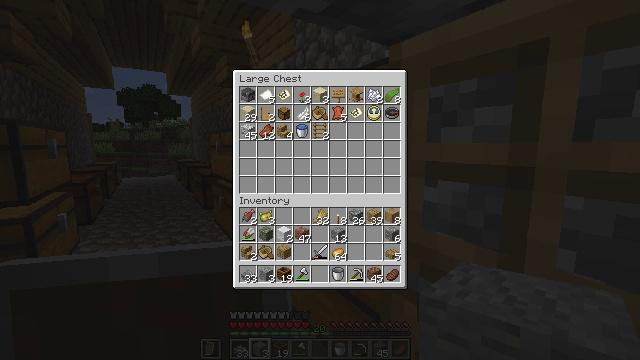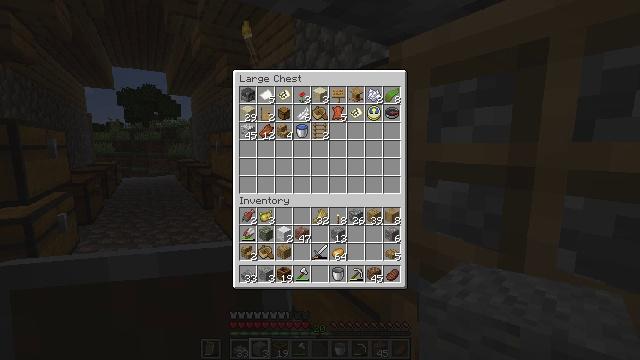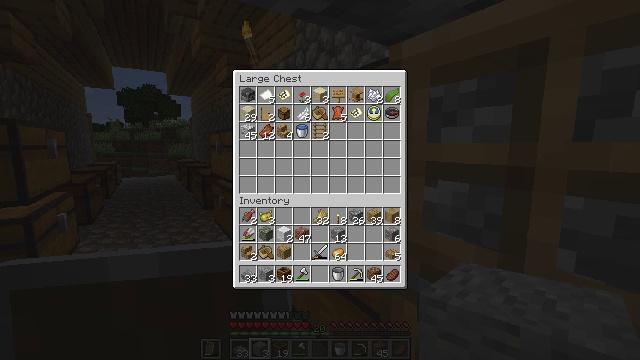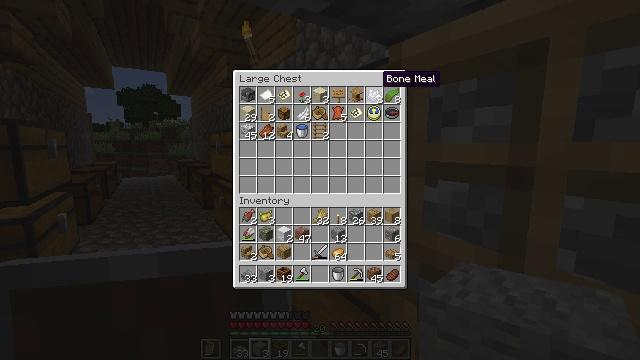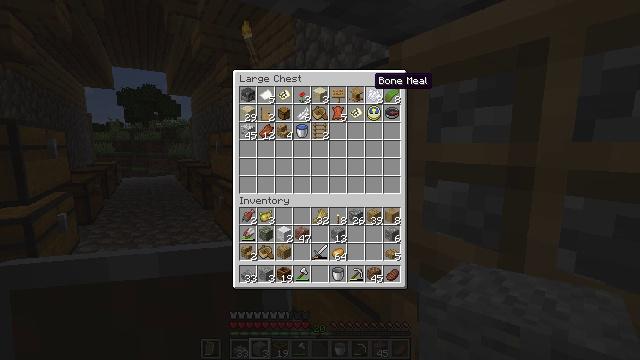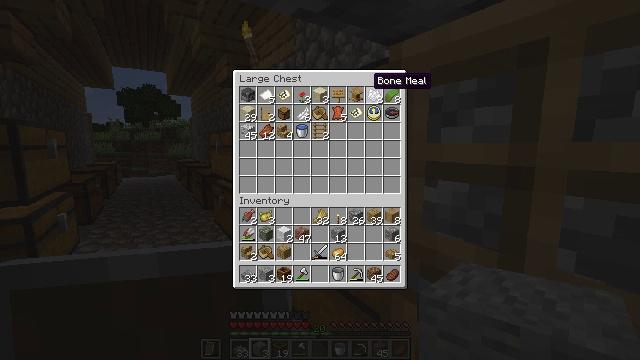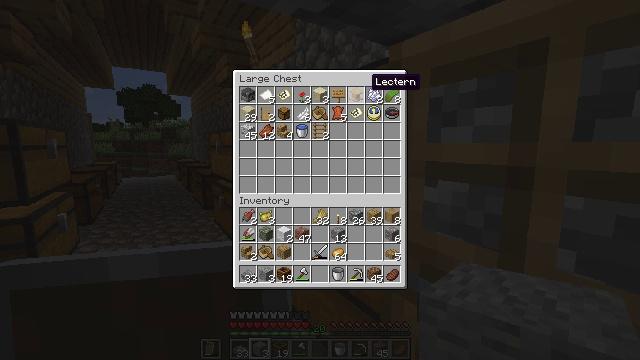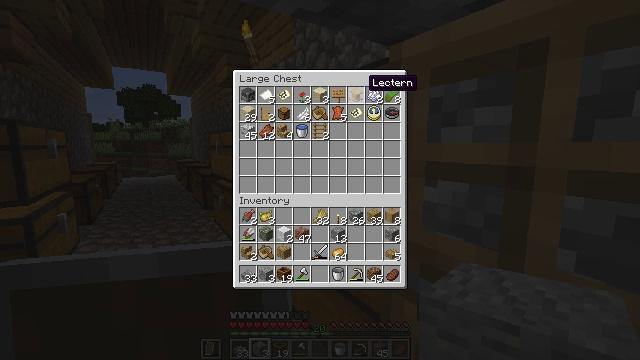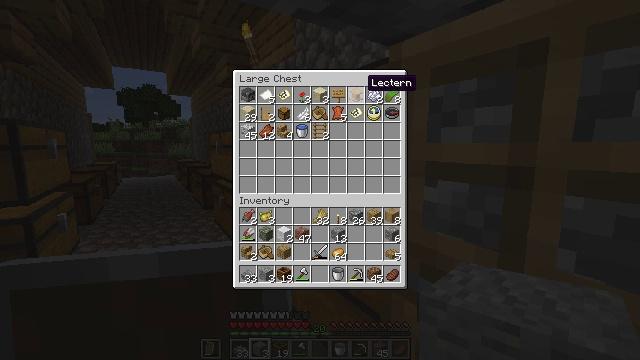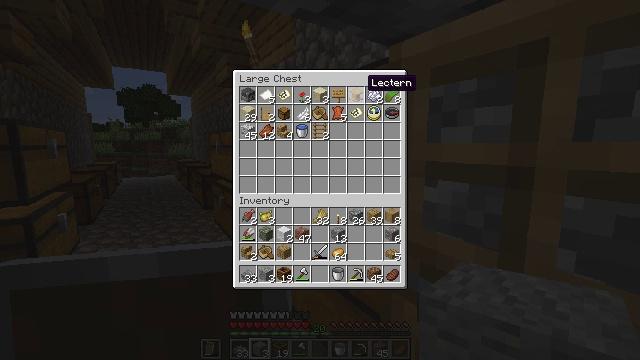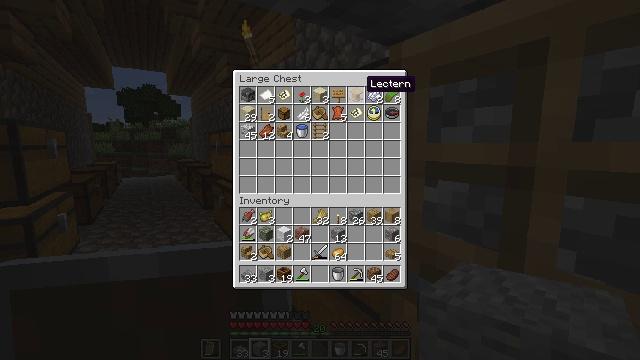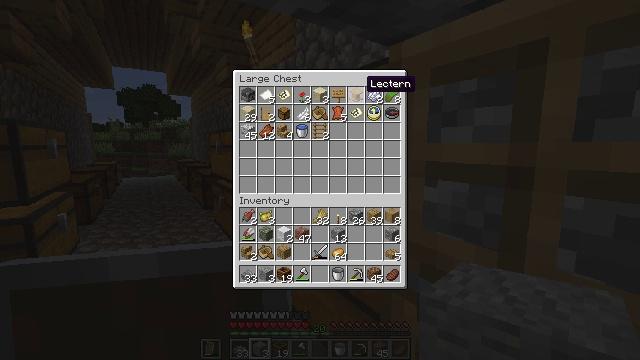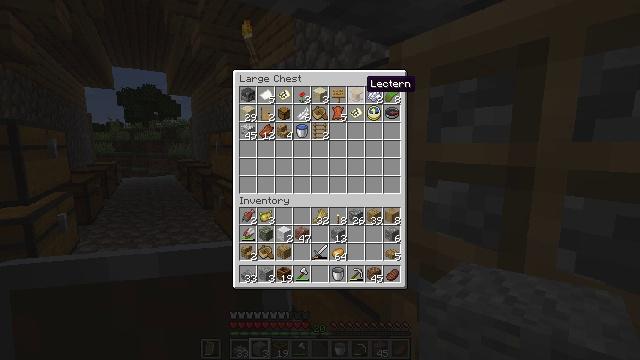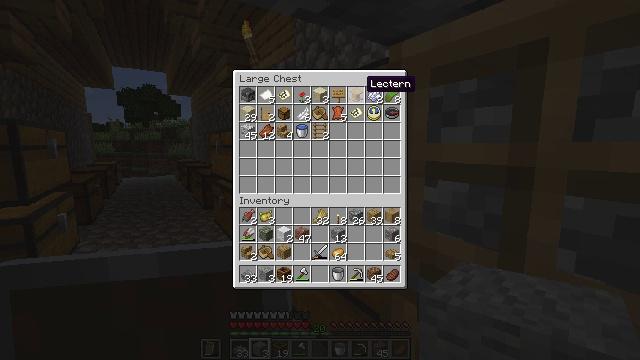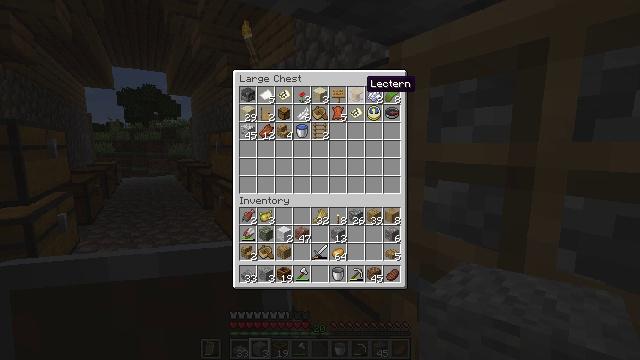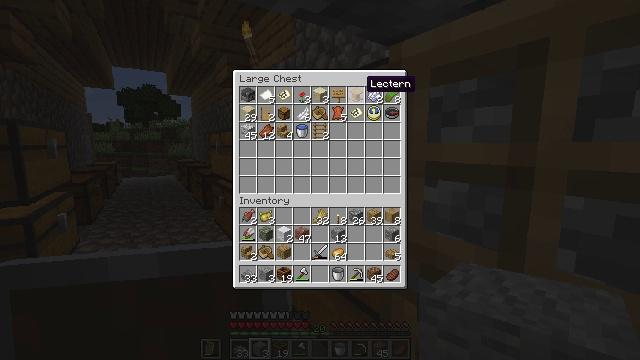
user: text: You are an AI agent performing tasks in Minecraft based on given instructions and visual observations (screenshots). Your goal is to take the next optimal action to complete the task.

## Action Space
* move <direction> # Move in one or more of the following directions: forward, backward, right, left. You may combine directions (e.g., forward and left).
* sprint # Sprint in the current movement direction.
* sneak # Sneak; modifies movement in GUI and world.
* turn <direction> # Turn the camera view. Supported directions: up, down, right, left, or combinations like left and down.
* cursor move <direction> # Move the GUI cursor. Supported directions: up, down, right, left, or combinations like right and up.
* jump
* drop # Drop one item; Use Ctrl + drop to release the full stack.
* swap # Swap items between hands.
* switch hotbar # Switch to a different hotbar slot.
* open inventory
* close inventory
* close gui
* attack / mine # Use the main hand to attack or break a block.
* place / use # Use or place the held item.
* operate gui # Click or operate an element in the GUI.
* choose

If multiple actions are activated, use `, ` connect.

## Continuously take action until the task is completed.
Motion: motion action
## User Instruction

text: Use the crafting table to craft sugar.
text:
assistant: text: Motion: no_op
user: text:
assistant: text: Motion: turn left
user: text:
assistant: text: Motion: turn left
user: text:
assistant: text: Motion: turn left
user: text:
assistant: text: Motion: no_op
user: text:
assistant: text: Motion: sneak
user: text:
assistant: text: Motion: sneak
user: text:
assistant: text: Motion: sneak
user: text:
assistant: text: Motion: sneak
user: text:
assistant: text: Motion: sneak
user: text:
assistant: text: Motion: sneak
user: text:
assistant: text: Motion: sneak
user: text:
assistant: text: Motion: sneak
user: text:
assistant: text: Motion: sneak
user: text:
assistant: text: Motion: sneak
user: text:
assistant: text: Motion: no_op
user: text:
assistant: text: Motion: no_op
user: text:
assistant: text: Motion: no_op
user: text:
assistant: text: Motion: no_op
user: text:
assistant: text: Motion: no_op
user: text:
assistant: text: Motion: no_op
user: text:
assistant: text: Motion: no_op
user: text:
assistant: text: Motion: no_op
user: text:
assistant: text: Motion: no_op
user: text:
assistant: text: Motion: no_op
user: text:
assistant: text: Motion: no_op
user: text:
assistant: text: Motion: no_op
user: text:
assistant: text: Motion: turn left
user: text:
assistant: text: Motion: turn left
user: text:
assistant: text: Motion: turn left